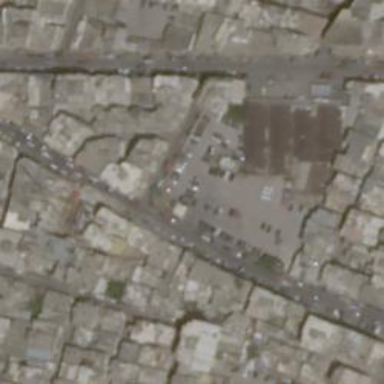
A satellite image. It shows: Parking area with surface.